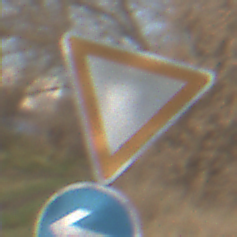
Verkehrszeichen: VorfahrtGewaehren
Zusatzzeichen unten: VorgeschriebeneFahrtrichtungHierLinks
Umgebung: Outdoor, Nature
Tageszeit: MorningAfternoon
Wetter: PartlyCloudy
Licht: Natural
Jahreszeit: NotSpecified
Kontrast: HighContrast